Question: I have an RDLC file in which I want to make an expression.
Here is the image of properties of expression. I need to concatenate First Name, Last name and Middle Init.

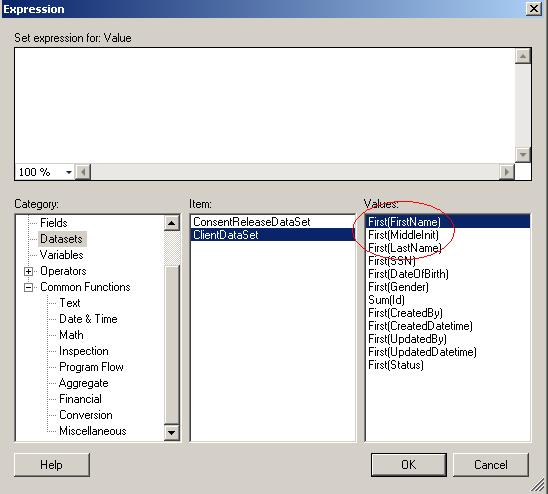
Answer: The following examples works for me:
'''
=Fields!FirstName.Value & " " & Fields!LastName.Value
'''
or
'''
="$ " & Sum(Round((Fields!QTD_ORDER.Value - Fields!QTD_RETURN.Value) * Fields!PRICE.Value,2), "Entity_orderItens")
'''
Have a look at <URL>